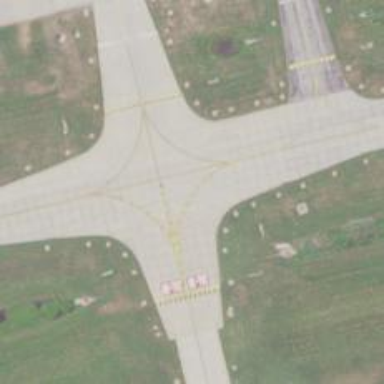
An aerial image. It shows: Image of taxiway at airport.